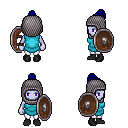
a pixel art fantasy rpg character, female body template, dark elf, purple skin, teal tunic, white pants, blue short topknot hairstyle, chain hood, black shoes, shield, four views (front, back, left, right), 2x2 character sprite sheet, small pixel art, hard edges, no anti-aliasing